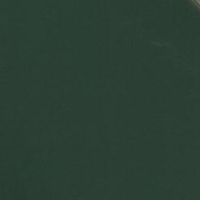
EUNIS habitat code: 15
Species observed at this site:
Tachybaptus ruficollis
Anas acuta
Chroicocephalus ridibundus
Motacilla cinerea
Gallinula chloropus
Podiceps cristatus
Anas crecca
Alcedo atthis
Troglodytes troglodytes
Sitta europaea
Aythya fuligula
Tadorna tadorna
Carduelis carduelis
Passer montanus